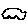
Label: car